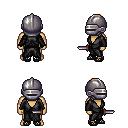
a pixel art fantasy rpg character, male body template, human, tanned skin, gray robe, white pants, light blonde short mohawk hairstyle, metal helm, ghillies, dagger, four views (front, back, left, right), 2x2 character sprite sheet, small pixel art, hard edges, no anti-aliasing